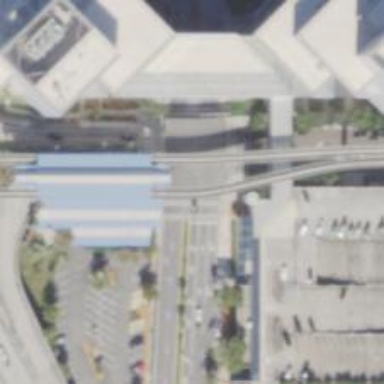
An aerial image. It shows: Monorail railway bridge.